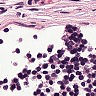
Metastatic tissue present: no